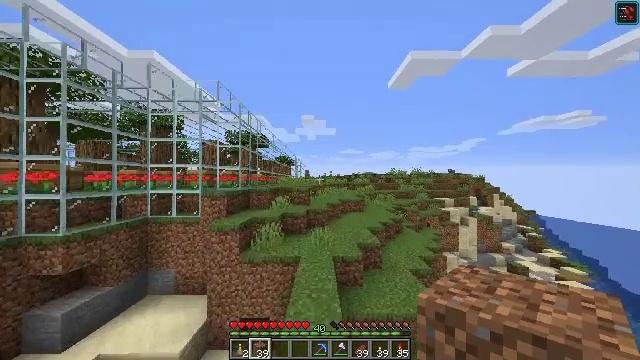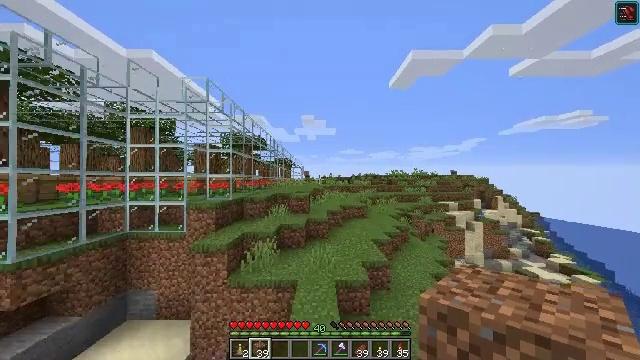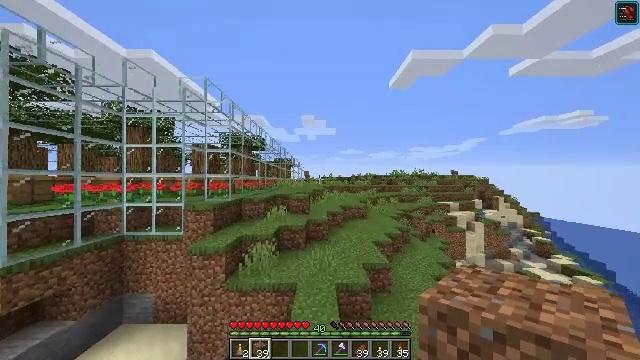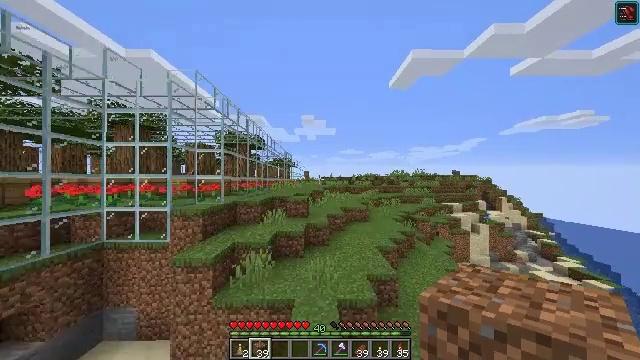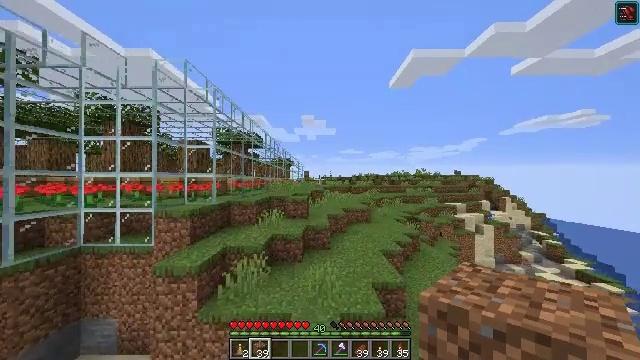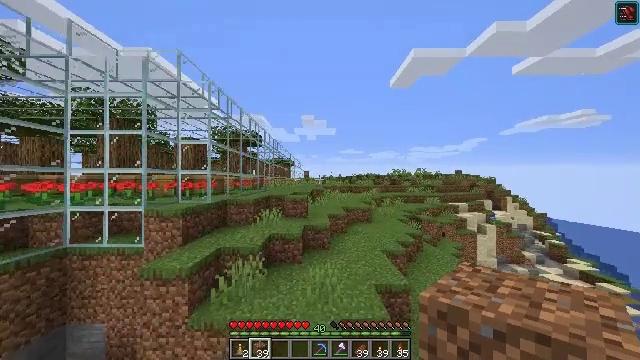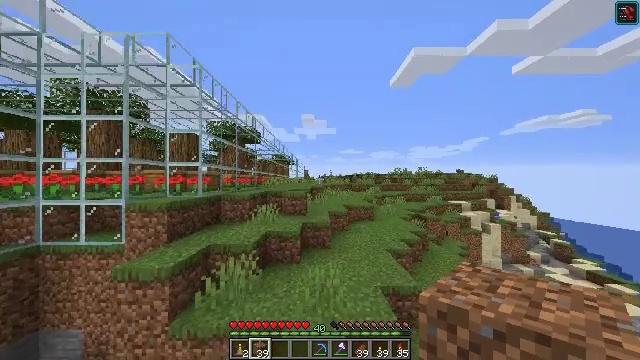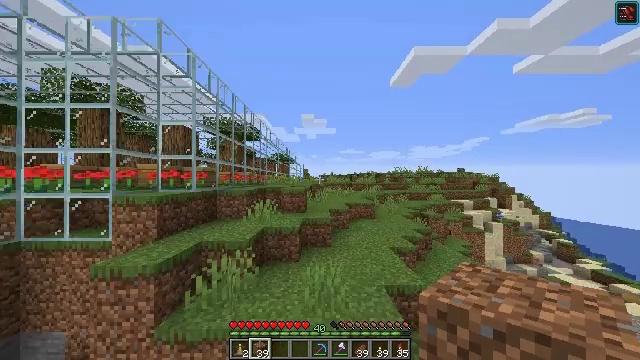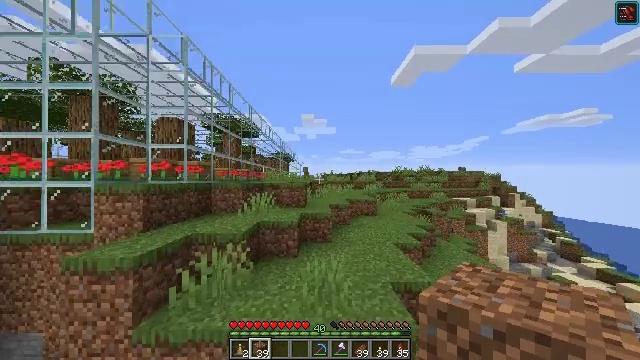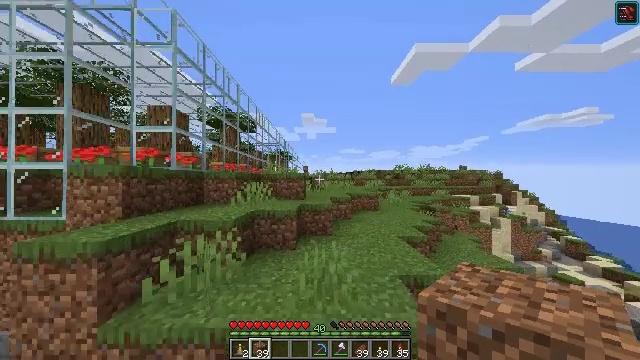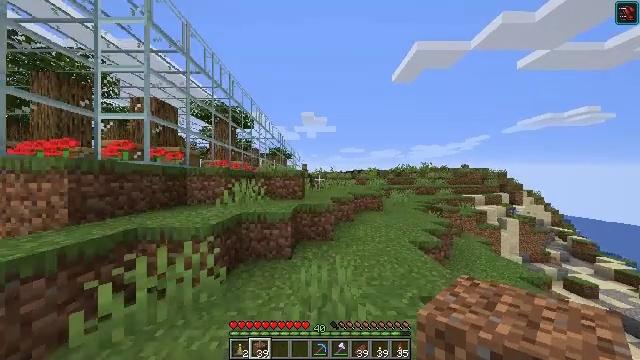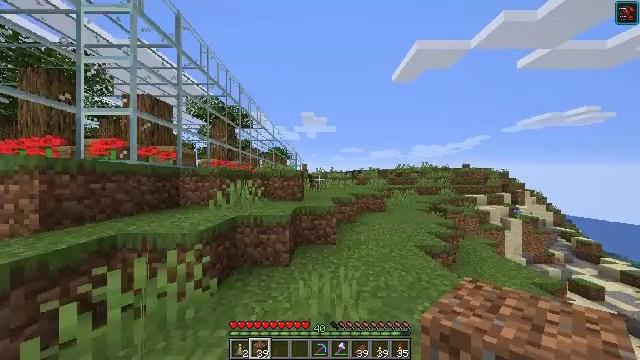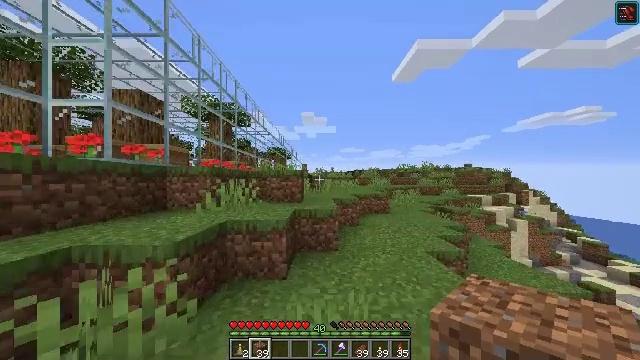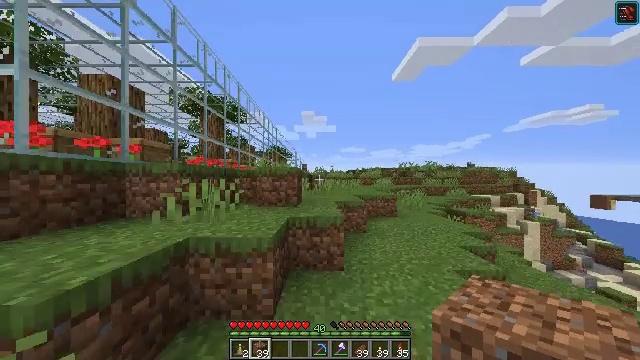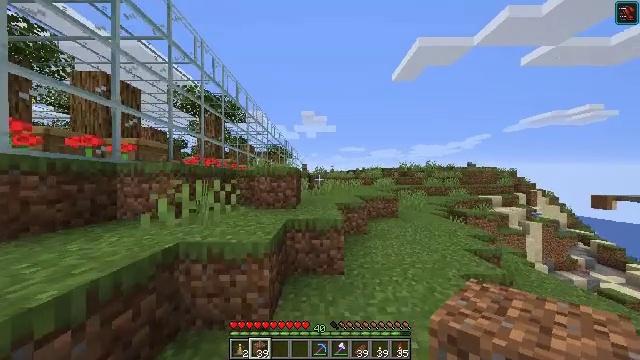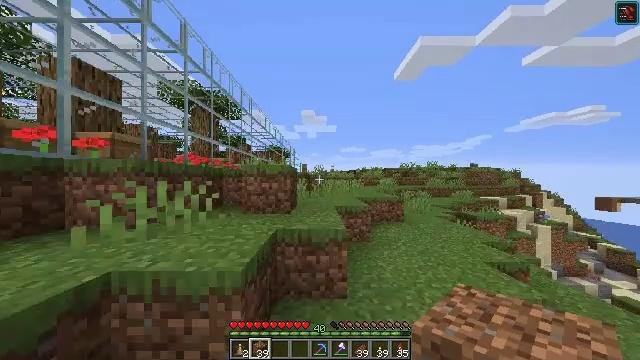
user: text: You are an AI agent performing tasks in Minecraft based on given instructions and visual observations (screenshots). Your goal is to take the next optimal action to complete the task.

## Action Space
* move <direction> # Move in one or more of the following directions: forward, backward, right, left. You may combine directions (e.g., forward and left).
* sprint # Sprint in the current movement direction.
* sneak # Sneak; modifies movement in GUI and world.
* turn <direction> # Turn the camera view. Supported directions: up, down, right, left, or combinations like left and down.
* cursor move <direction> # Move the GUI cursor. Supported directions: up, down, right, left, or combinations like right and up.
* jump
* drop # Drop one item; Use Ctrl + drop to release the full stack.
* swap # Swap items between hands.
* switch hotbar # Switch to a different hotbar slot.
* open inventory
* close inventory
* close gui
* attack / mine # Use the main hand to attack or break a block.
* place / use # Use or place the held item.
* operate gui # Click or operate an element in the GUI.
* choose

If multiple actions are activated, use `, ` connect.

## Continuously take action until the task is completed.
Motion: motion action
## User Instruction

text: Remove a potato from the inventory.
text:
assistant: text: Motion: move forward, jump
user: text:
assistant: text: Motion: move forward, jump
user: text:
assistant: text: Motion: move forward, jump
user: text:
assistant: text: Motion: move forward, jump
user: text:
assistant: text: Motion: move forward, jump
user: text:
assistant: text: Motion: move forward
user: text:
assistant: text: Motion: move forward
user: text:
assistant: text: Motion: move forward
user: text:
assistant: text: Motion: move forward
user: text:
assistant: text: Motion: move forward
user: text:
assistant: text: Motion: move forward
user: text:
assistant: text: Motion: move forward
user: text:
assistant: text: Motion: move forward
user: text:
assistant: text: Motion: move forward
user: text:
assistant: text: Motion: move forward
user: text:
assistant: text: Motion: move forward
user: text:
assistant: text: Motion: move forward
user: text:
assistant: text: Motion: move forward, jump
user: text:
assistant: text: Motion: move forward, jump
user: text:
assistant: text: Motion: move forward, jump
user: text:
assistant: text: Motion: move forward, jump
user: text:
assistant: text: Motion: move forward
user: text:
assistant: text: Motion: move forward
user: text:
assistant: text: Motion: move forward
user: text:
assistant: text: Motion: move forward
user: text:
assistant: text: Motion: move forward
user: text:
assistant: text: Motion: move forward
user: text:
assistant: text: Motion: move forward
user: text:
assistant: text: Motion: move forward
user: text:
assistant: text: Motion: move forward